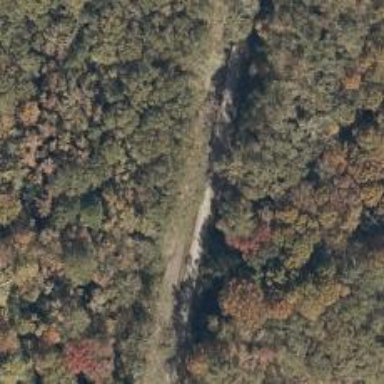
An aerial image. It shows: Railway track.